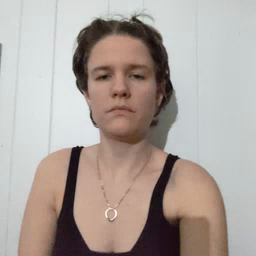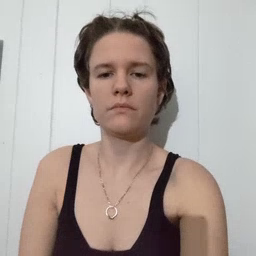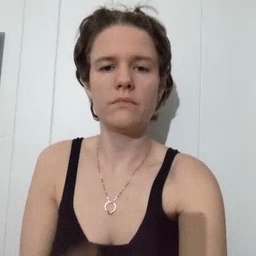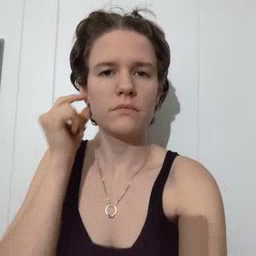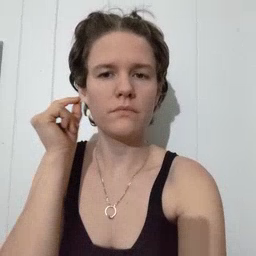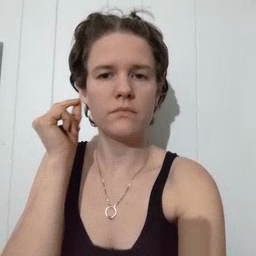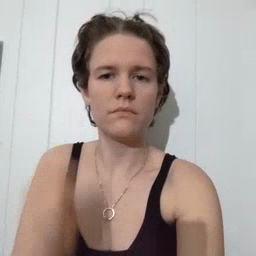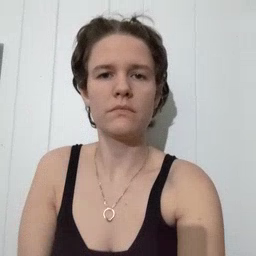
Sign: ear